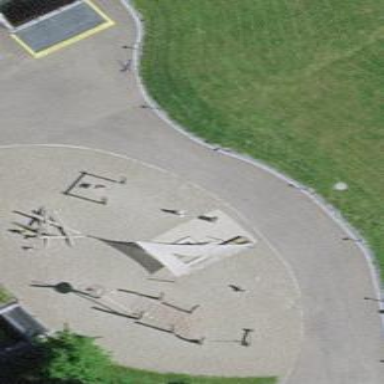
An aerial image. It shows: Playground area for leisure activities on the land.